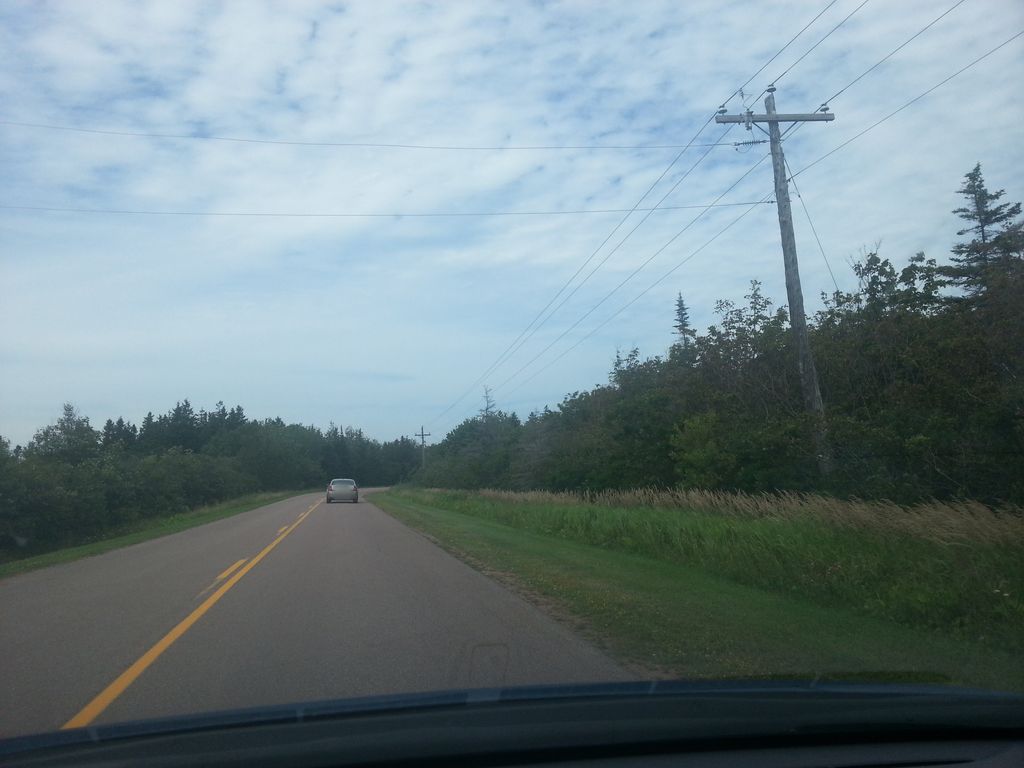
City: charlottetown